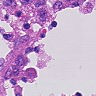
Metastatic tissue present: no